Question: How can I make a plot surrounded with a bold line, like so?

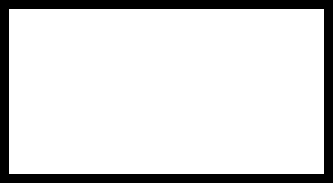
Answer: I would use the <URL> :
> An axis spine -- the line noting the data area .
'''
import matplotlib.pyplot as plt
C, W, L, T = "black", 4, 2, 7 # <- adjust here
#Color, Width, Length, Tickness --------------
fig, ax = plt.subplots(figsize=(W, L))
list_of_spines = ["left", "right", "top", "bottom"]
for sp in list_of_spines:
ax.spines[sp].set_linewidth(T)
ax.spines[sp].set_color(C)
ax.set_xticks([])
ax.set_yticks([])
plt.show();
'''
Output :
<URL>